Interaction volume radius: 10 \u00c5
Interaction volume height: 20 \u00c5
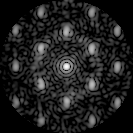
Disorder parameter: 0.44